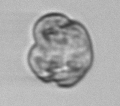
Label: Karenia